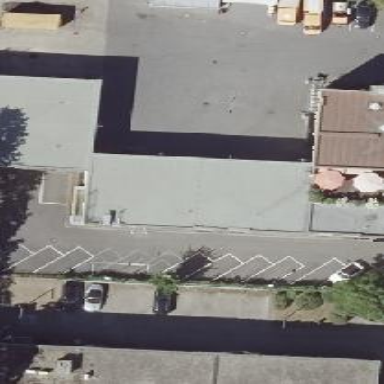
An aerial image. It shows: Commercial building.